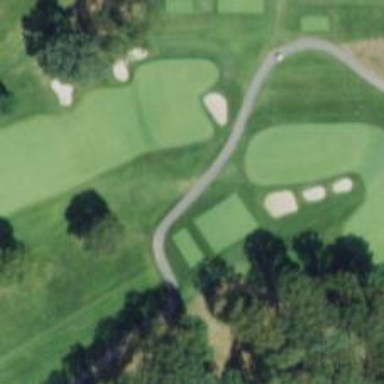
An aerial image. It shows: Footway that serves as golf path.